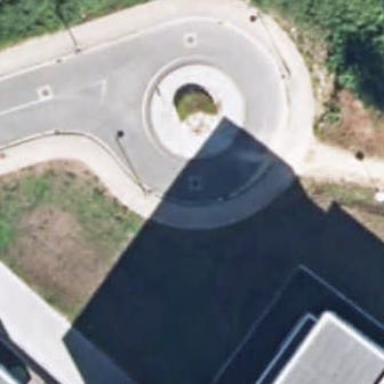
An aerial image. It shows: Residential road that intersects with roundabout.